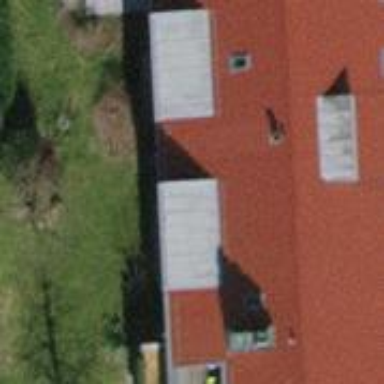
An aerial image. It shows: Apartments building with tiled roof.